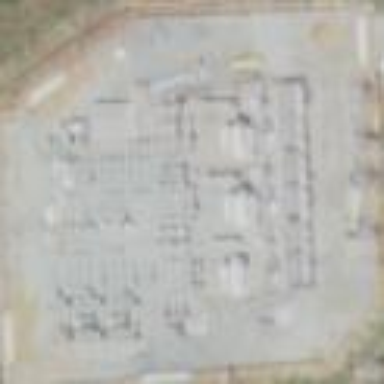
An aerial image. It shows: Distribution level power substation surrounded by fence.